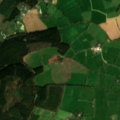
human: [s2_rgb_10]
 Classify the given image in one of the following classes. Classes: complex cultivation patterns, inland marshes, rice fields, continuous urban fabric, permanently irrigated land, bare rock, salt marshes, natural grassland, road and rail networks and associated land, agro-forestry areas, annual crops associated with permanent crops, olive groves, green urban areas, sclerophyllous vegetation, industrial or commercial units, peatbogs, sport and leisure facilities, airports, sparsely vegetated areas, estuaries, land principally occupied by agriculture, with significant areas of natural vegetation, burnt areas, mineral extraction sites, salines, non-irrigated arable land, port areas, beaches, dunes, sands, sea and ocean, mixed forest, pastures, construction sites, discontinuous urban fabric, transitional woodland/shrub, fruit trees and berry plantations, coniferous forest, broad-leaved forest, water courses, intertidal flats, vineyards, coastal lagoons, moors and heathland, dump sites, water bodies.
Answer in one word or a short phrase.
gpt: pastures, coniferous forest